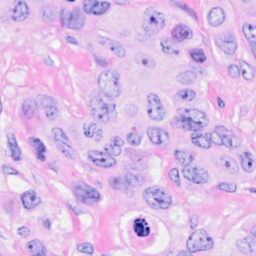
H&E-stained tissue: Breast